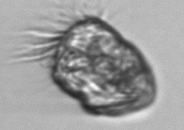
Label: Strombidium_inclinatum